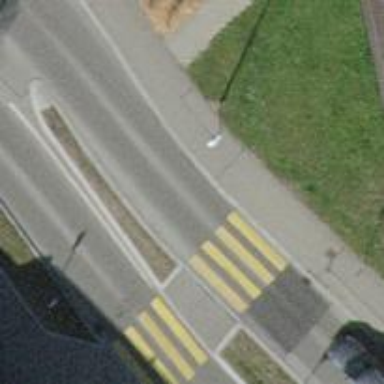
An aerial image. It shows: Zebra crossing on footway.